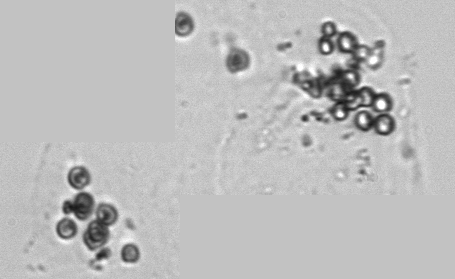
Label: Phaeocystis